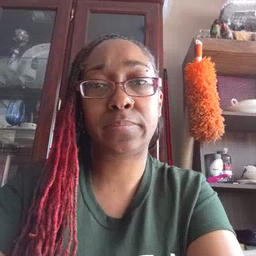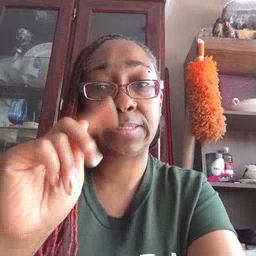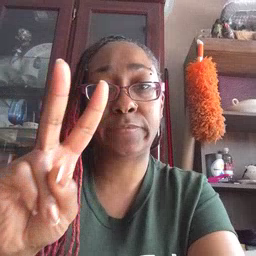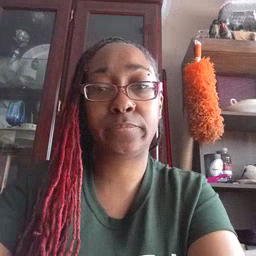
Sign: TV